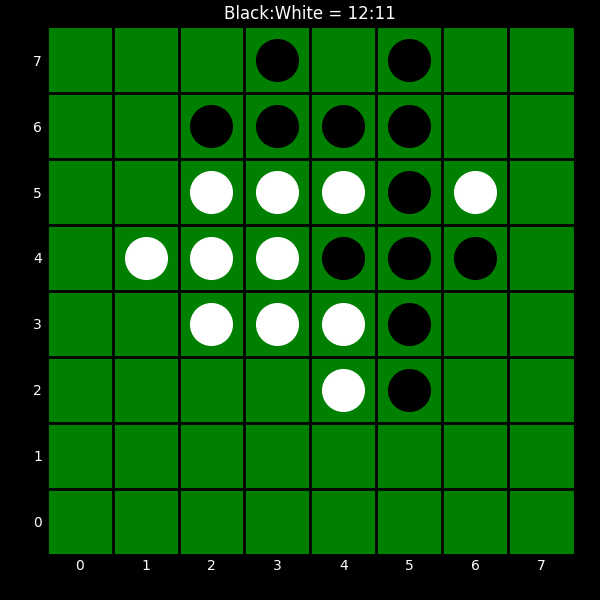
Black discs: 12
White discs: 11